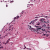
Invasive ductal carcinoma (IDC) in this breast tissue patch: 1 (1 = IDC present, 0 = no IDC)